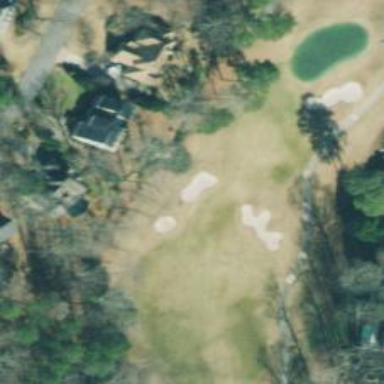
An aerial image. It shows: View of golf hole.